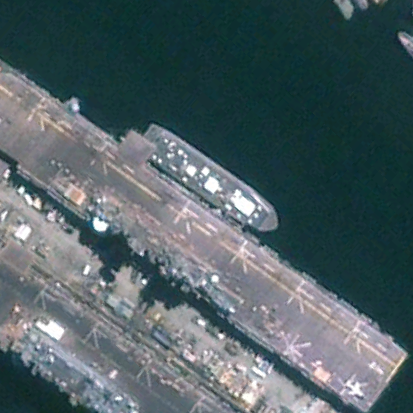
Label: assault